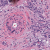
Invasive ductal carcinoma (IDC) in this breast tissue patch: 1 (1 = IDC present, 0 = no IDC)